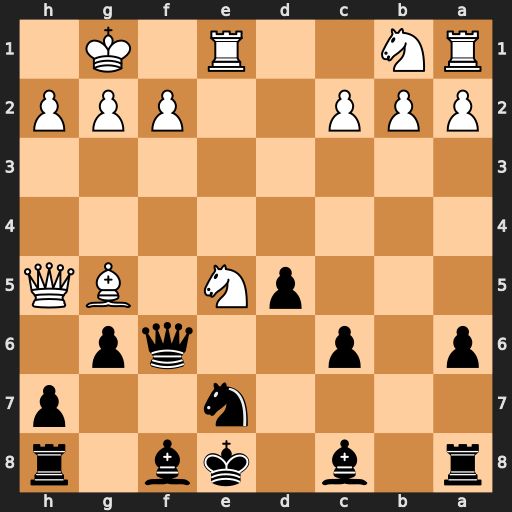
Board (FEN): r1b1kb1r/4n2p/p1p2qp1/3pN1BQ/8/8/PPP2PPP/RN2R1K1
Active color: b
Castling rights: kq
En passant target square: -
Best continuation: Qxe5 Rxe5 gxh5